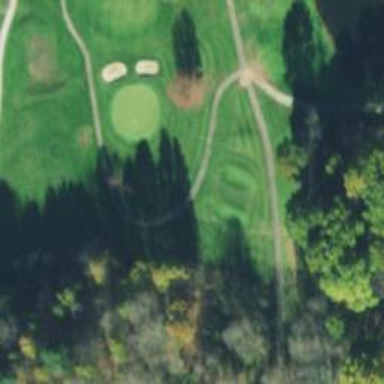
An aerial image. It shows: Rough area on grassy golf course.